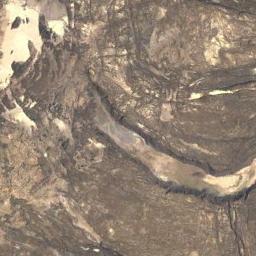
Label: mountain